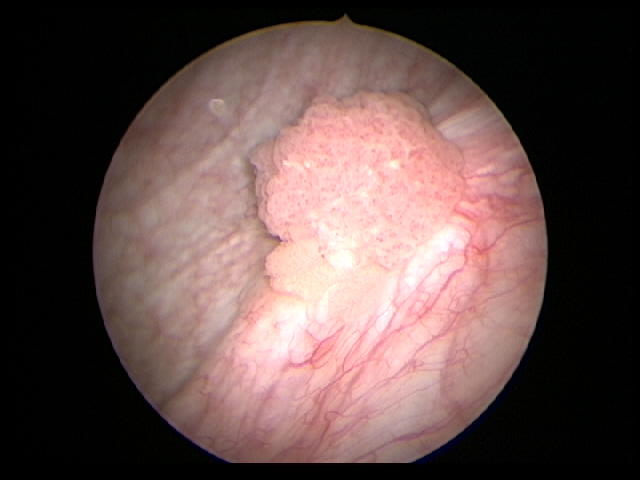
Modality: WLC
Class: Malignant
Subclass: LowGradePapillary
Lesion: L2
Stage: Ta
Morphology: Papillary
Bladder cancer association: Yes